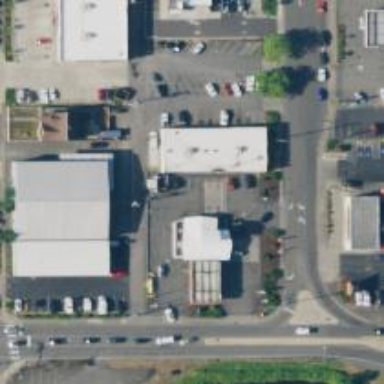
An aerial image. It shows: Convenience shop.